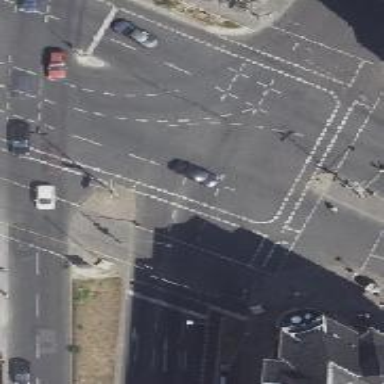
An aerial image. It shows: Footway located on traffic island.